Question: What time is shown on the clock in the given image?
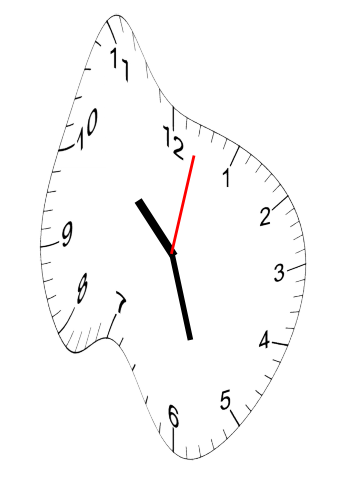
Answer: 10:27:02